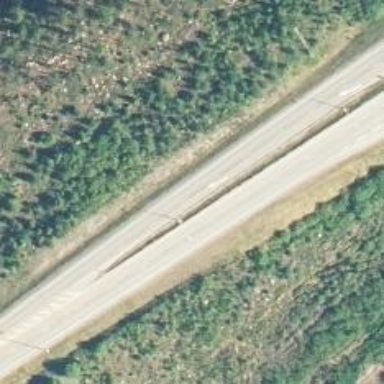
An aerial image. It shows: Asphalt road designated as trunk highway.